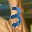
Label: 3